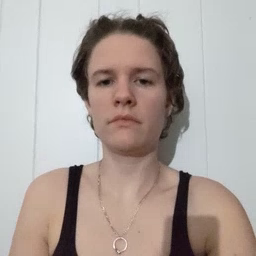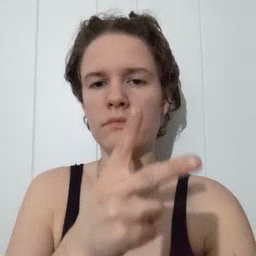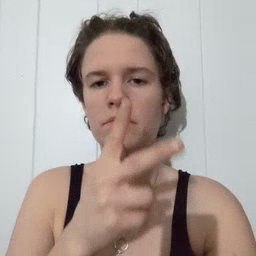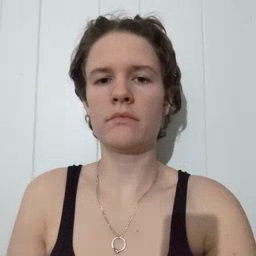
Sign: hen